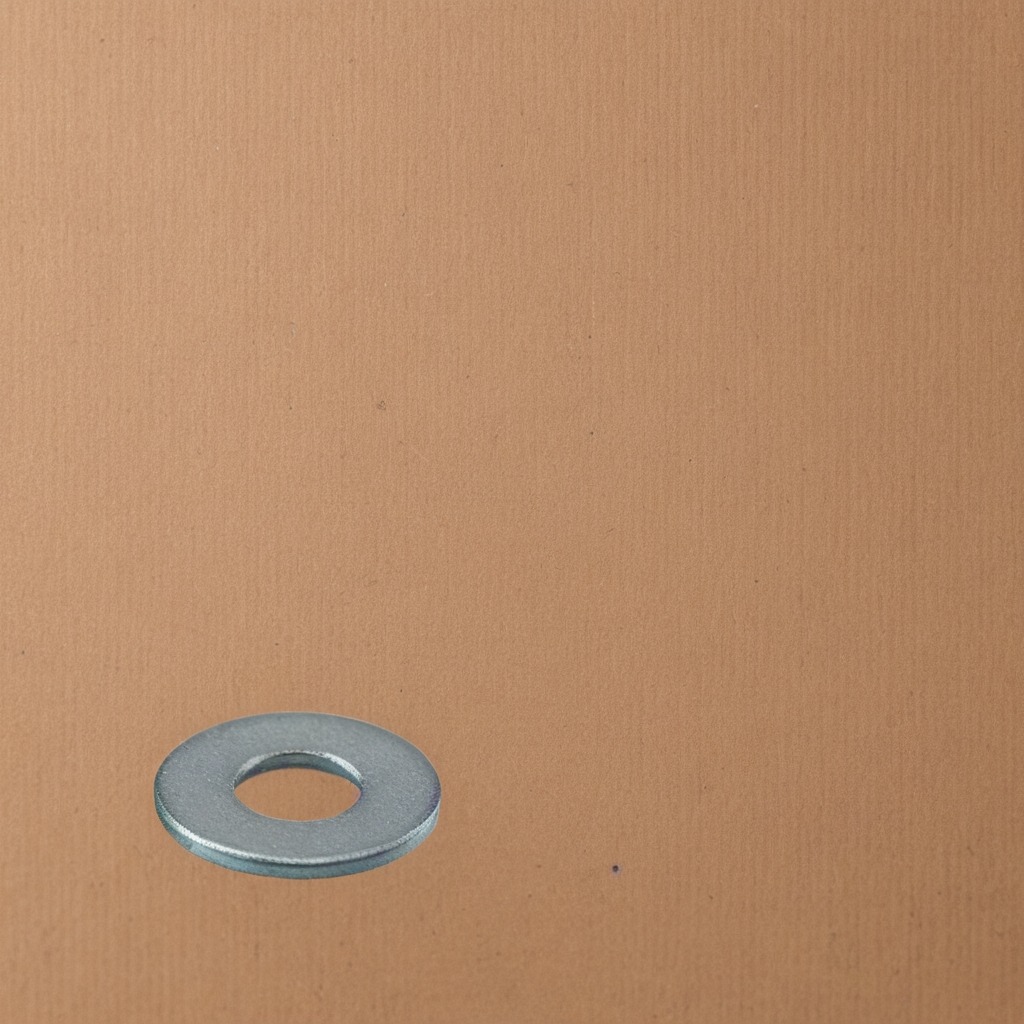
A flat metal washer is lying on the cardboard box surface in an outdoor workshop during daytime bright natural light soft shadows slightly creased but